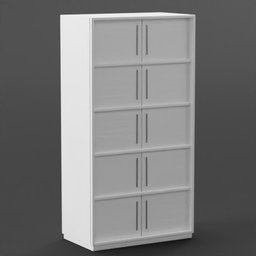
Label: furniture